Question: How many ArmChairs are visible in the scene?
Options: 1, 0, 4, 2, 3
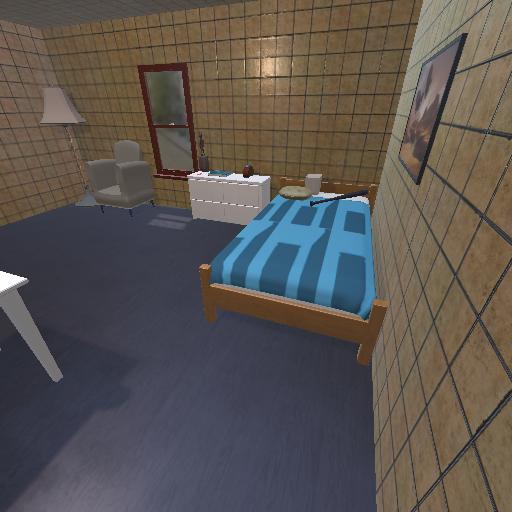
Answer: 1